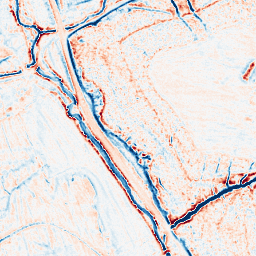
Category: edge_preserving
Decomposition family: anisotropic_diffusion
Decomposition parameters: iterations: 20
kappa: 10
gamma: 0.1
Upsampling method: linear_exact
Upsampling parameters: scale: 4
Upsampling scale: 4